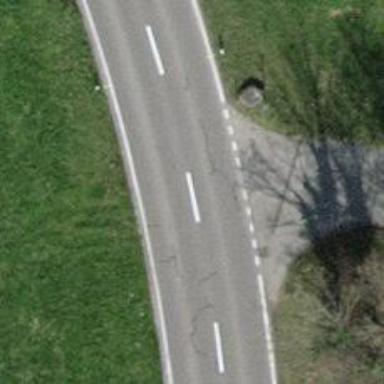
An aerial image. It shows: Tertiary road with asphalt surface.